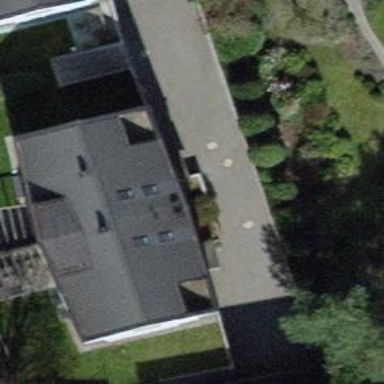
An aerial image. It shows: Terrace building with gabled roof.